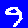
Digit: 9